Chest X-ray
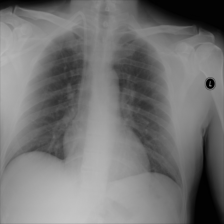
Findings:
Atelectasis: negative
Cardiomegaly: negative
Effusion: negative
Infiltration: negative
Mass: negative
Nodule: negative
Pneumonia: negative
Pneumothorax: negative
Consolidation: negative
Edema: negative
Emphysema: negative
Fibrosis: negative
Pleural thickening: negative
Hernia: negative